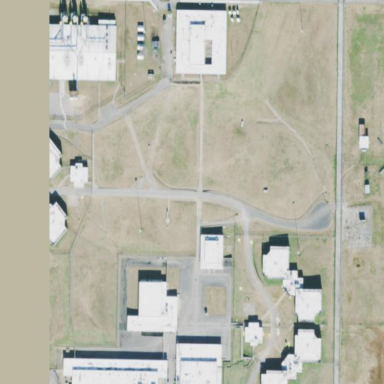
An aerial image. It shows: Prison enclosed by fence.